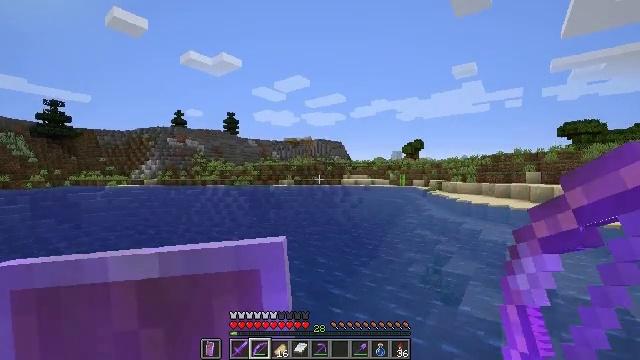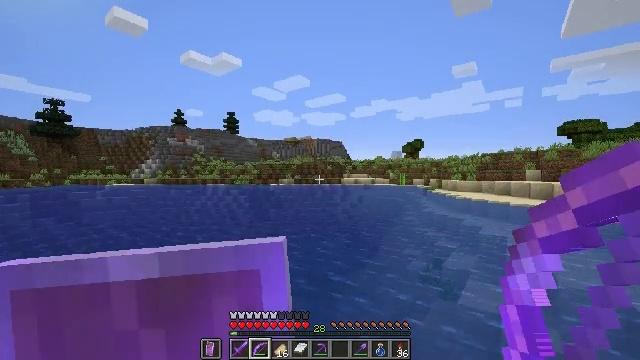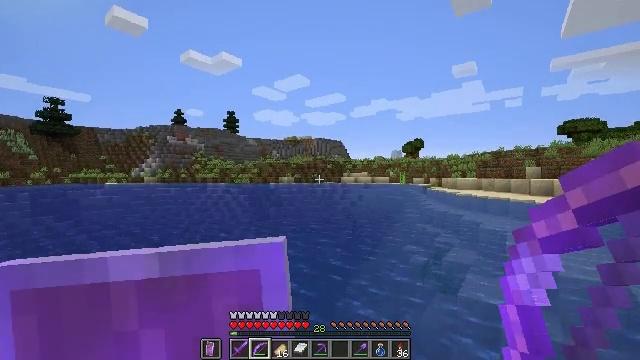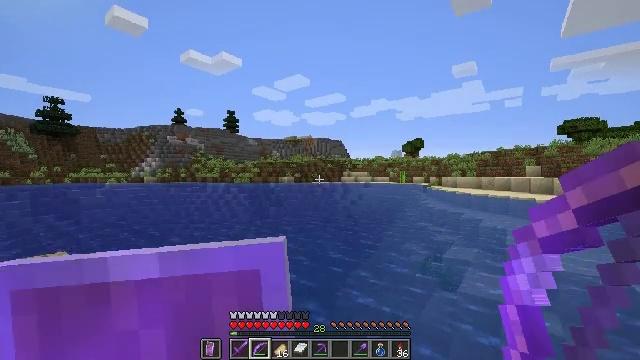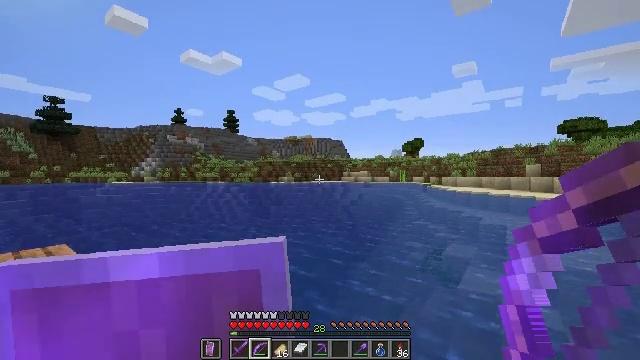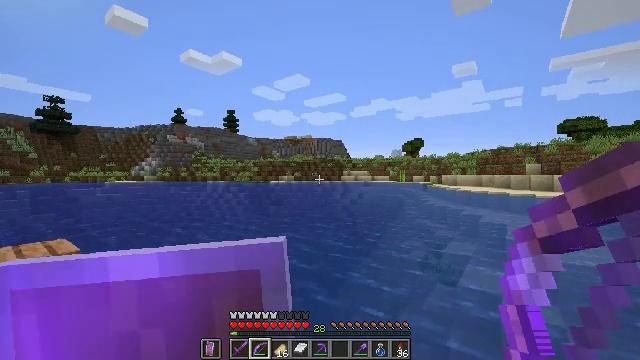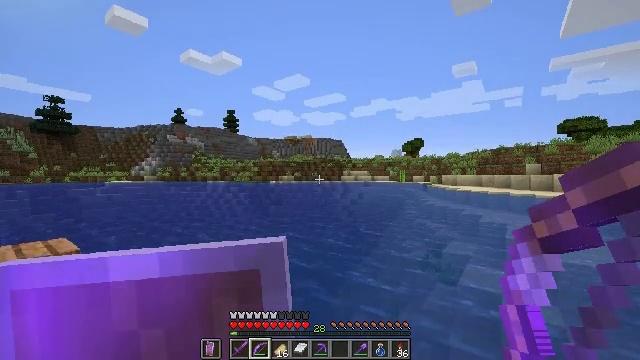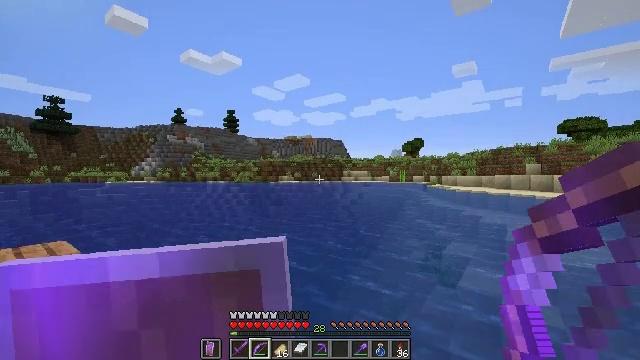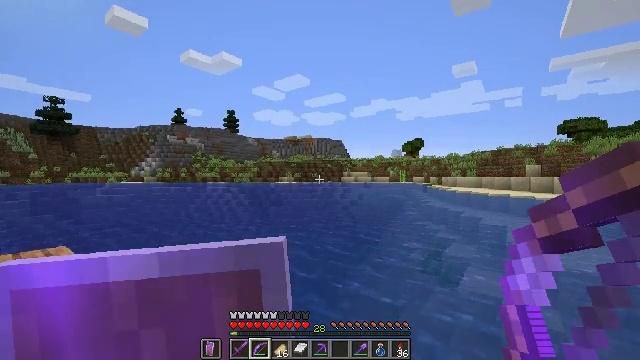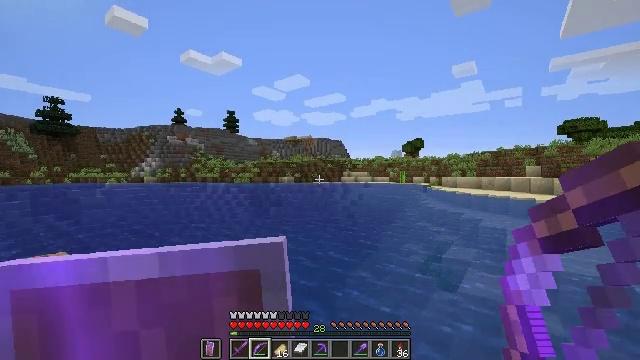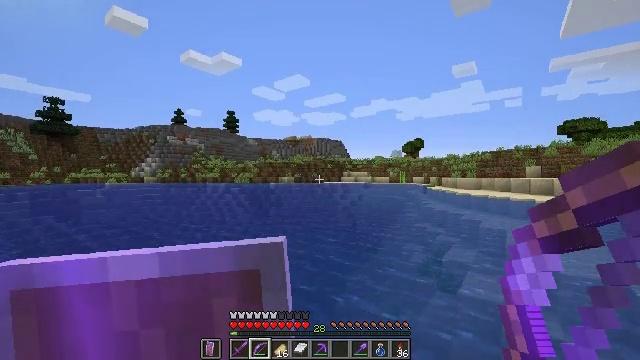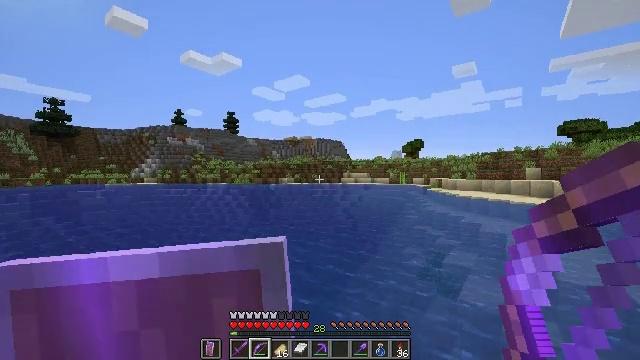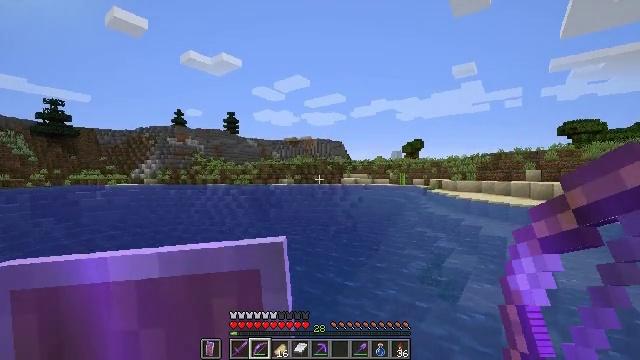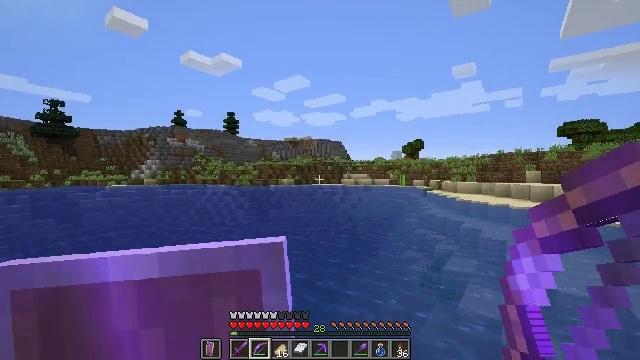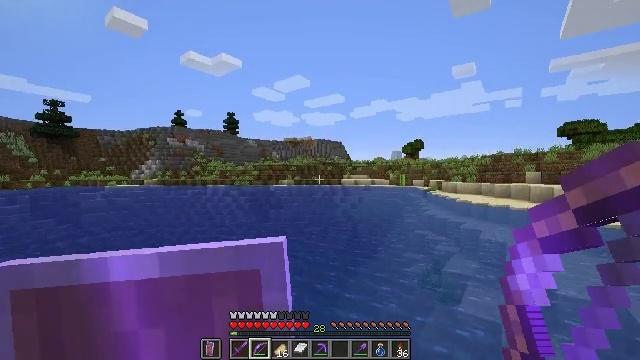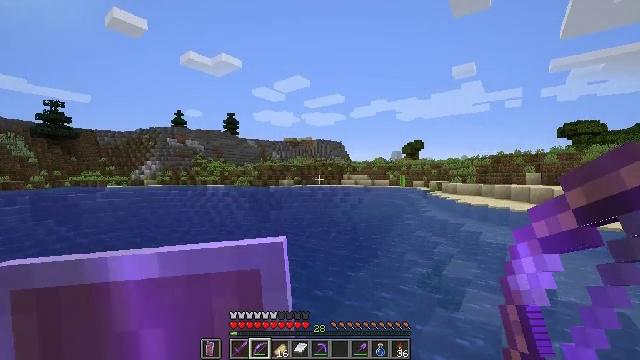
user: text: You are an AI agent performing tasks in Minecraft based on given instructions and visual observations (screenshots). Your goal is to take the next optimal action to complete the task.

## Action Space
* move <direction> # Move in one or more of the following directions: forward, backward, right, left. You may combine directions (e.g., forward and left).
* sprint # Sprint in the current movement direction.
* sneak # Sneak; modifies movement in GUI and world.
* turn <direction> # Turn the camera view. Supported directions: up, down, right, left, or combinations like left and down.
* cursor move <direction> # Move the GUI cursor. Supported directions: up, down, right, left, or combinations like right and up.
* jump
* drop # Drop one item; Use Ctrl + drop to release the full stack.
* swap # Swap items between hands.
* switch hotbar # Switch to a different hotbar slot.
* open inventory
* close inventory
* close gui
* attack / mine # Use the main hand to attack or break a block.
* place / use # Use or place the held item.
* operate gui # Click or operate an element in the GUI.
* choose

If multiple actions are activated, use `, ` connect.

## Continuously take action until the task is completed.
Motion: motion action
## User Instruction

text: Mine oak leaves.
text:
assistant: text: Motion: jump
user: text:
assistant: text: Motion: jump
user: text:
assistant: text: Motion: jump
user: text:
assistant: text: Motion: jump
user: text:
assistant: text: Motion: jump
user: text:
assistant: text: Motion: jump
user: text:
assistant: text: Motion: jump
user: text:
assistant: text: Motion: jump
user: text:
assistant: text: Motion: jump
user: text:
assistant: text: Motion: jump
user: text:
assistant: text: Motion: jump
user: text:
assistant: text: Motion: jump
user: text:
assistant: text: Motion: jump
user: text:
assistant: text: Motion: jump
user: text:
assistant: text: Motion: jump
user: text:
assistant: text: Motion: jump
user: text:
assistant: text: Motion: jump
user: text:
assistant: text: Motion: jump
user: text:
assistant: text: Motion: jump
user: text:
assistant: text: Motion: jump
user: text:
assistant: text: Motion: jump
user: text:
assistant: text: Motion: jump
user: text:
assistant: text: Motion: jump
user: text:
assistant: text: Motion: jump
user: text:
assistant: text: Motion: jump
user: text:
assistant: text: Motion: jump
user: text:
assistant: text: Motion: jump
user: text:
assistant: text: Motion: jump
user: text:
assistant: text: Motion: jump
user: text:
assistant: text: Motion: turn right and down